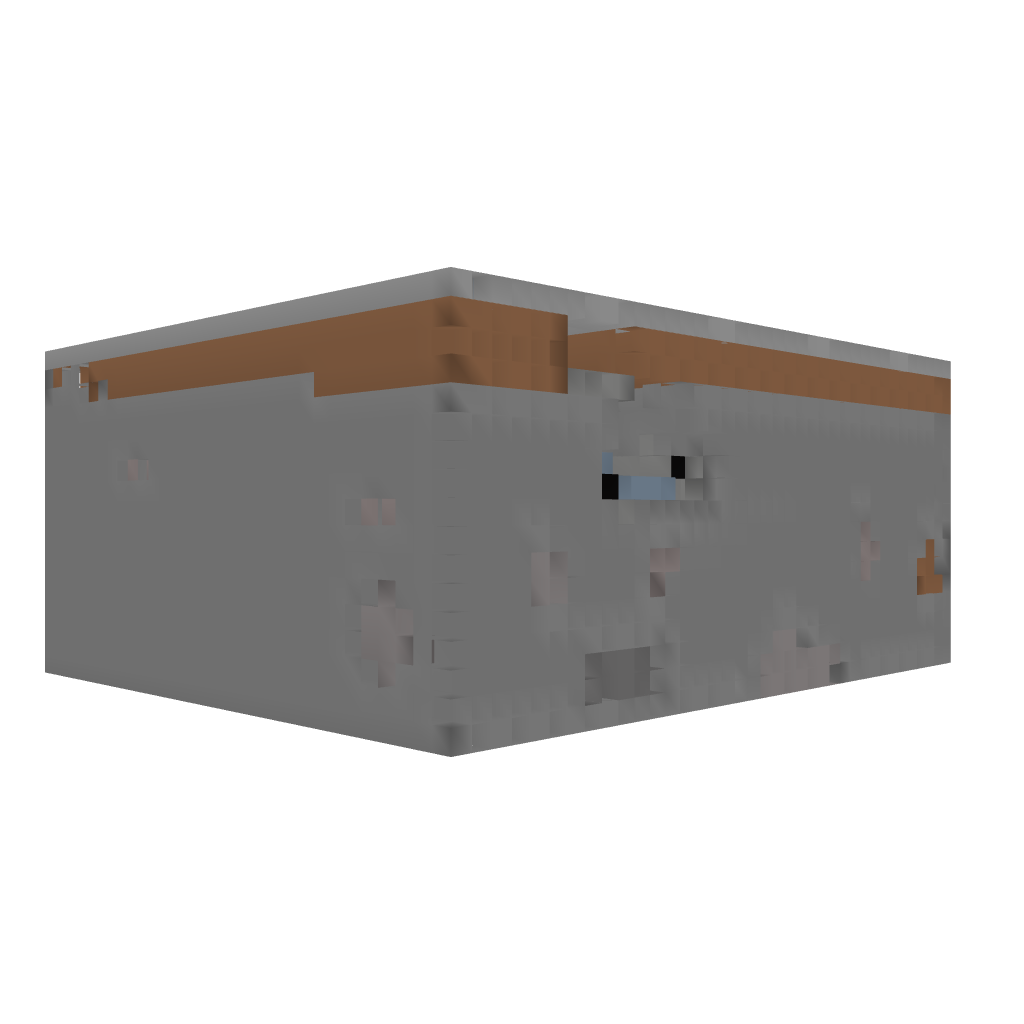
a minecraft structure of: Super Efficient Mob Grinder